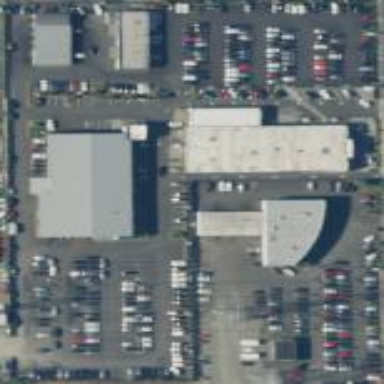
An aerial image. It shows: Commercial area with car shop.